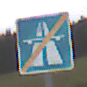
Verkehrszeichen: EndeAutbahn
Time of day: Midday
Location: Outdoor (Nature)
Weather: Overcast
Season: NotSpecified
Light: Natural